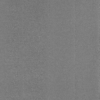
Label: dusty